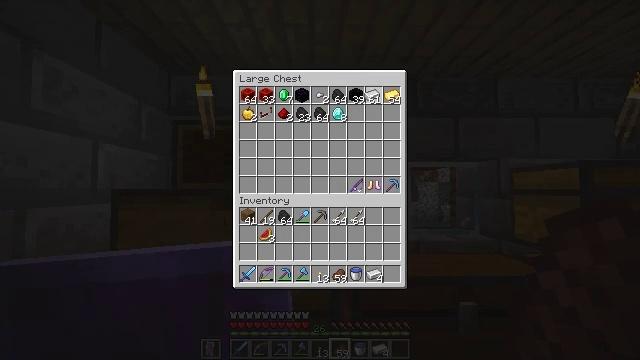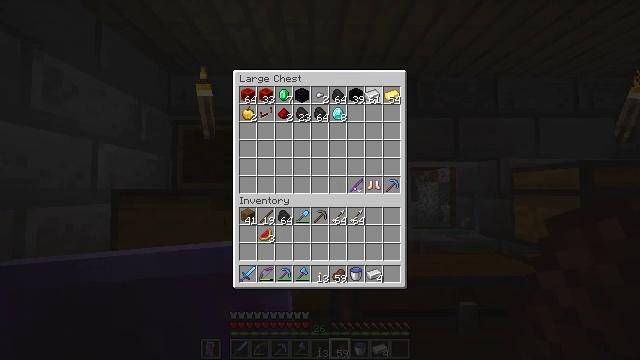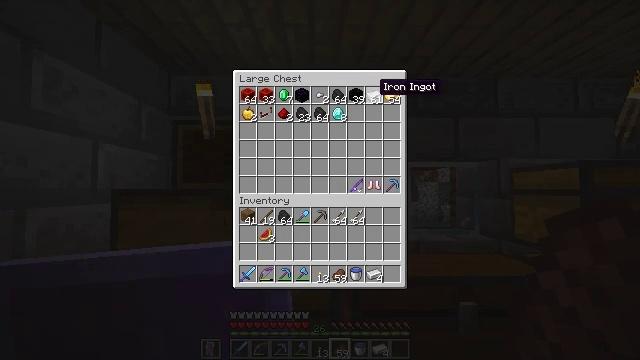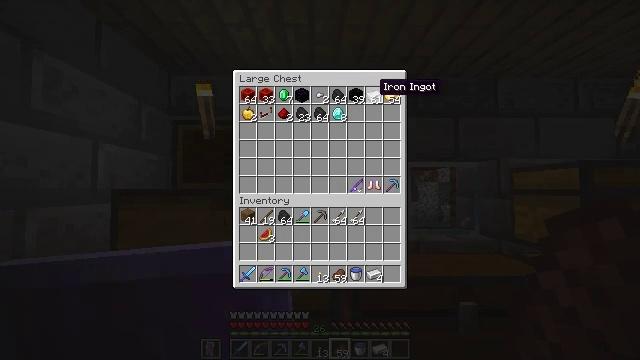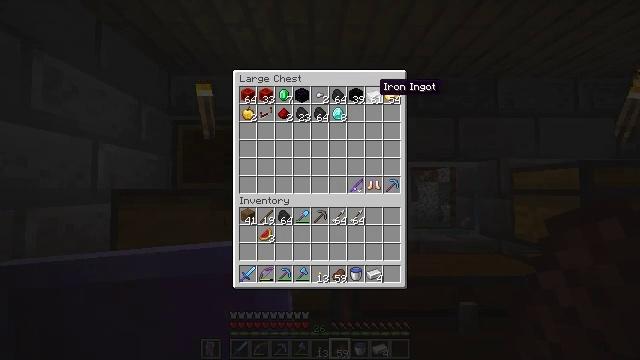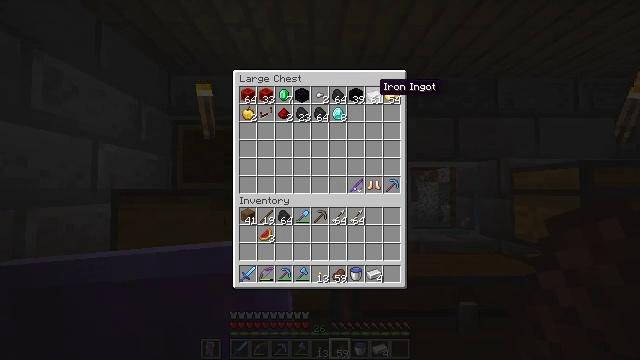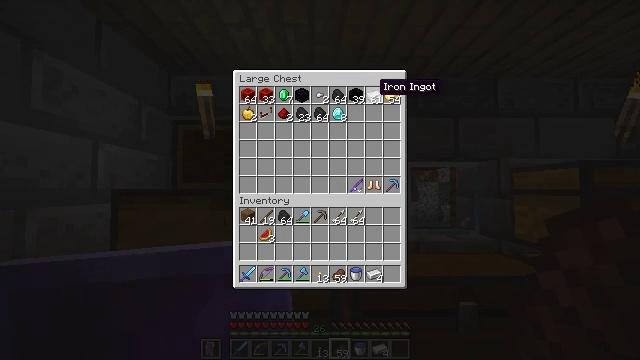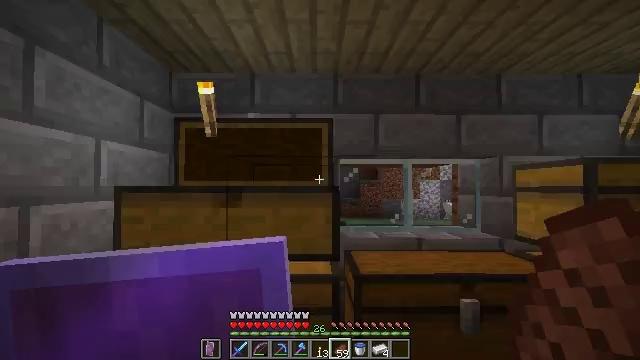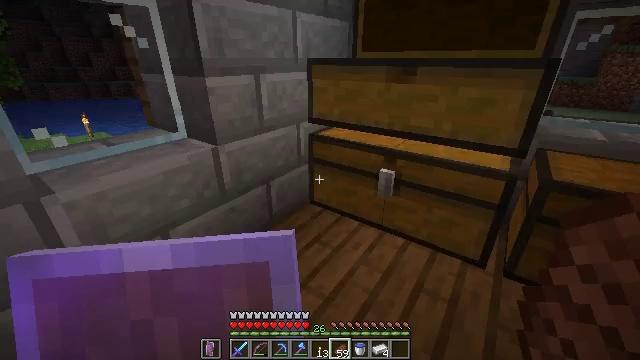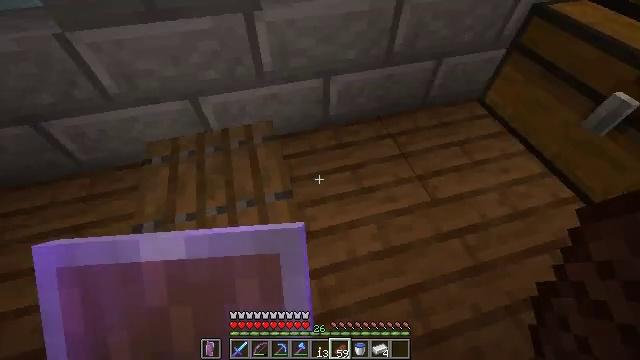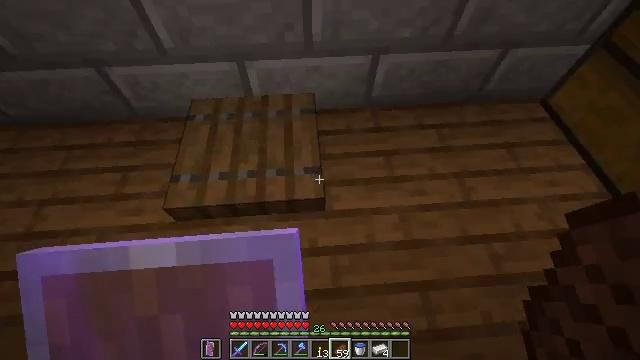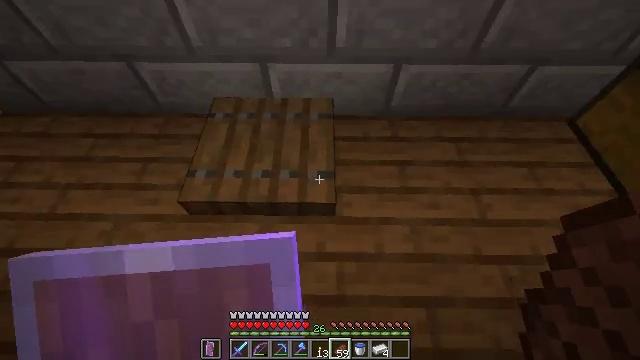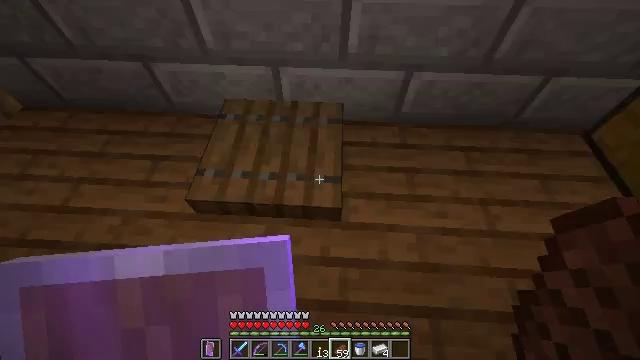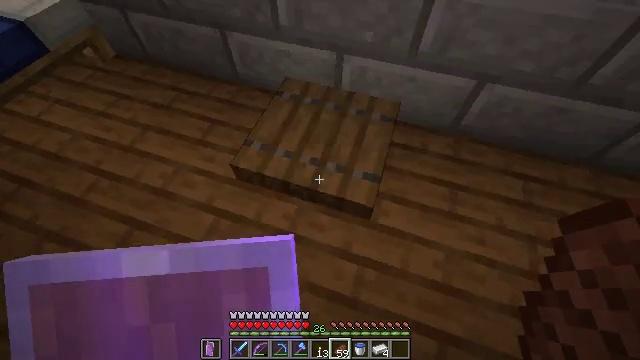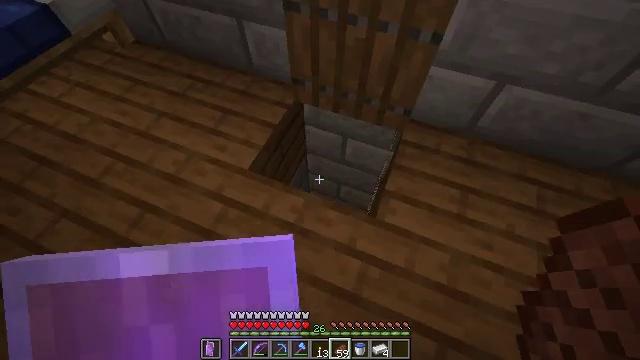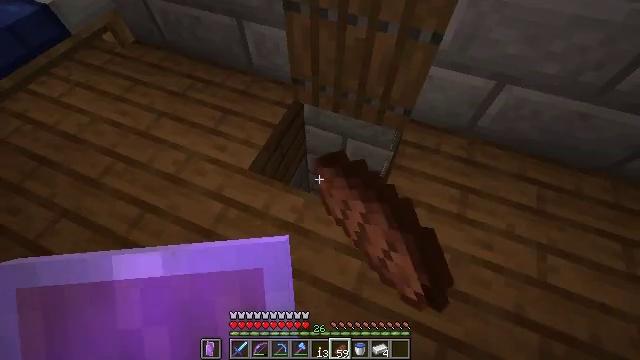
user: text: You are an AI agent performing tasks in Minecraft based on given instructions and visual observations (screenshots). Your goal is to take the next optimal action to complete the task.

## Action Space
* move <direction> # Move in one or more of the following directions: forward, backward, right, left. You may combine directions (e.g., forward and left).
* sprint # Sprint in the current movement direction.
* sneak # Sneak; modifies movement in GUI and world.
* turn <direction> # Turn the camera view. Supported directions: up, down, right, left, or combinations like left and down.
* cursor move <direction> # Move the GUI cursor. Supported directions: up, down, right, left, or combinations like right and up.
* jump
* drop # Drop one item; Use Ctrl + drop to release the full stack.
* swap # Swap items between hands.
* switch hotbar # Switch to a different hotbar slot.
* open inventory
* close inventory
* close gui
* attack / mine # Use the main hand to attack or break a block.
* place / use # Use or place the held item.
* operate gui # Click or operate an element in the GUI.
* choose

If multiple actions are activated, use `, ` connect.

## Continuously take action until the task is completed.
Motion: motion action
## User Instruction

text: Interact with the crafting table to craft a glistering melon slice.
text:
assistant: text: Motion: operate gui
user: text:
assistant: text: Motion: no_op
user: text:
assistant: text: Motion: no_op
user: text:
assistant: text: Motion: no_op
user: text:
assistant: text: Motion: no_op
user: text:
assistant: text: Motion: no_op
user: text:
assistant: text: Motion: no_op
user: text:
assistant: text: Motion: turn left and down, close gui
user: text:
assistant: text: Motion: turn left and down
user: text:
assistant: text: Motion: turn left and down
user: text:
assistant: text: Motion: turn left and up
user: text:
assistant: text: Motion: turn left
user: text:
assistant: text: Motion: turn left and down
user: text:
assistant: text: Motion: turn left and down, use / place
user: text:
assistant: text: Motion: use / place
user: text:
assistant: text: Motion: move forward, use / place
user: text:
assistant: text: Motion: move forward
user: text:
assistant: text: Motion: move forward, turn right
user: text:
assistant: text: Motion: move forward, turn right and down
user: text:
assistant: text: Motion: move forward, turn right and down
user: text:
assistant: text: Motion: move forward, turn right
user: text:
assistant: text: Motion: turn up
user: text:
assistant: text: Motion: turn left
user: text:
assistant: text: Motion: turn left and down
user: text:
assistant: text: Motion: turn left and down
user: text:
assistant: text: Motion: turn left
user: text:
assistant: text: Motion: no_op
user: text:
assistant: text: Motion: turn right and down
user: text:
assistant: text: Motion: turn left and down
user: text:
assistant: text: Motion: move forward, turn left and down